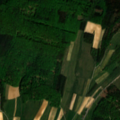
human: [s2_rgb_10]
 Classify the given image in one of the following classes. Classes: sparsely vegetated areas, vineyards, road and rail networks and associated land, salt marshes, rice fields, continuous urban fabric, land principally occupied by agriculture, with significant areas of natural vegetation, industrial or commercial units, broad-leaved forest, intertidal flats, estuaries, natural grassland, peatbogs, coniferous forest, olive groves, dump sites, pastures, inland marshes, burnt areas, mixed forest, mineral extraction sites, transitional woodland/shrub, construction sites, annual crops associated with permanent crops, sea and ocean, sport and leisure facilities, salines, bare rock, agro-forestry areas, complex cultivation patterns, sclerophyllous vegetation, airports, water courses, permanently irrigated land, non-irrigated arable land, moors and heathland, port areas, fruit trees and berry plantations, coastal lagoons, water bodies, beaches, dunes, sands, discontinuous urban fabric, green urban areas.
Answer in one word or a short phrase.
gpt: discontinuous urban fabric, complex cultivation patterns, broad-leaved forest, mixed forest